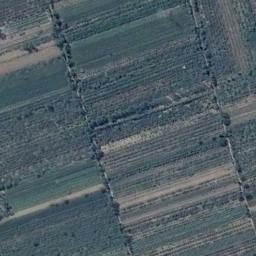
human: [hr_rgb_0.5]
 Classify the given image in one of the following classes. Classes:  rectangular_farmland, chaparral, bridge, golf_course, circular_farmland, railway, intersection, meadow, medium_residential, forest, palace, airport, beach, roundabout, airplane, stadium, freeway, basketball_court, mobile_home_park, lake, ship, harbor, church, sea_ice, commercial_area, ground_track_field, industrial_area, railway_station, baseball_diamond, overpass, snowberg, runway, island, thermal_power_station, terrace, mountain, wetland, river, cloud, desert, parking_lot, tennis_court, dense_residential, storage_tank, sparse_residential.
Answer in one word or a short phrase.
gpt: terrace